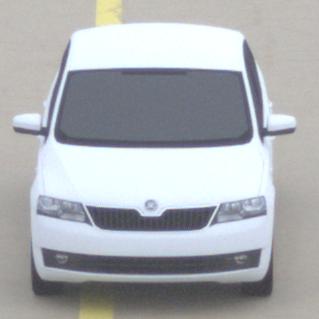
Make: Skoda
Model: Rapid
Detailed model: Rapid 1.2 Active Limousine
Model produced from: 2012/10
Model produced until: 2015/04
Doors: 5
Color: white
Road condition: dry road
Daytime: morning or afternoon
Contrast: low contrast